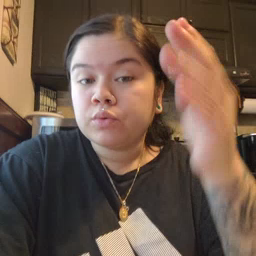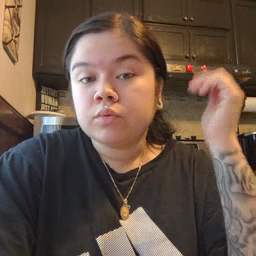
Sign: kiss